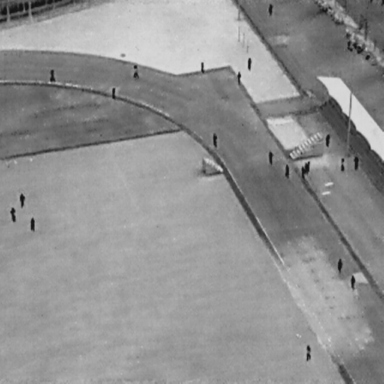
There are 23 objects shown in the infrared image, including 22 People, and a DontCare.